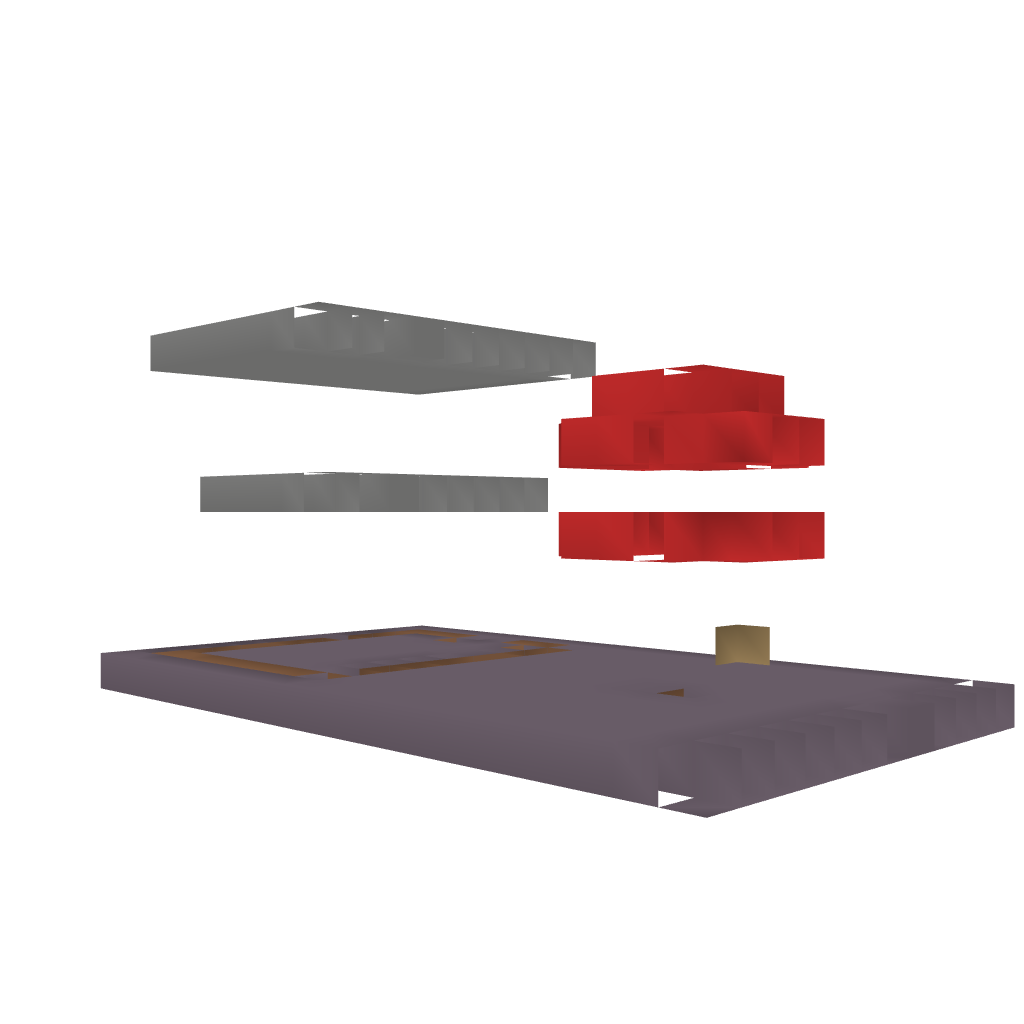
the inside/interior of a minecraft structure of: Mooshroom red house